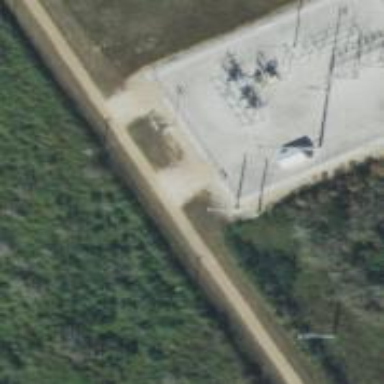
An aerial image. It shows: Power pole.